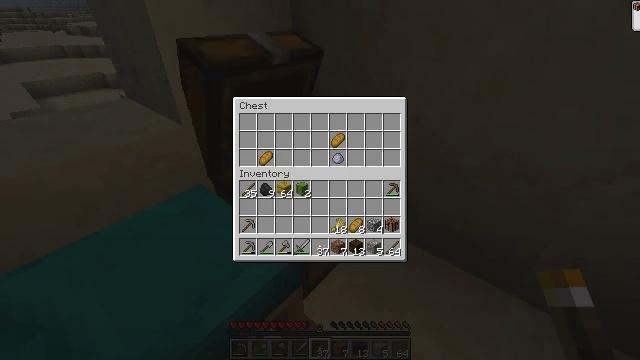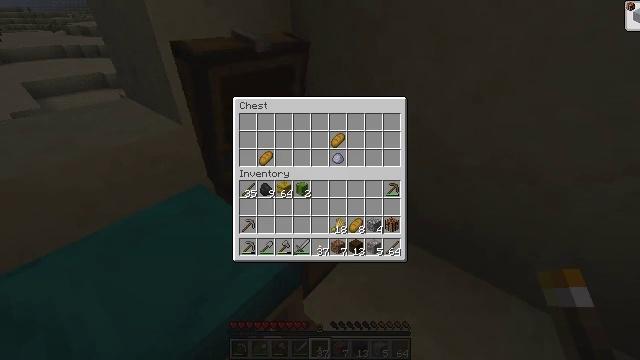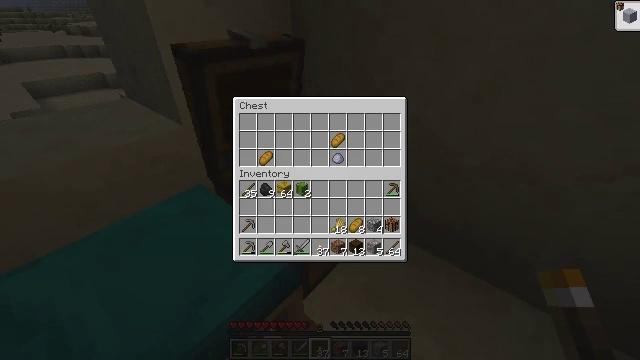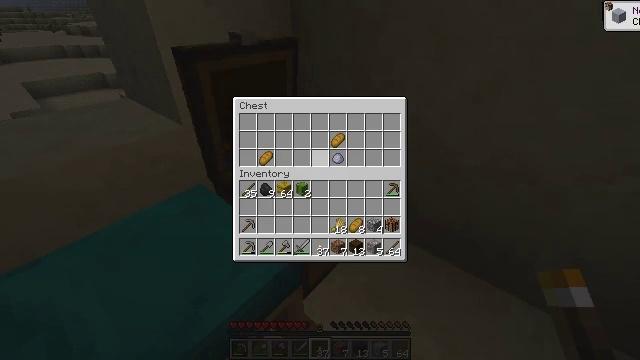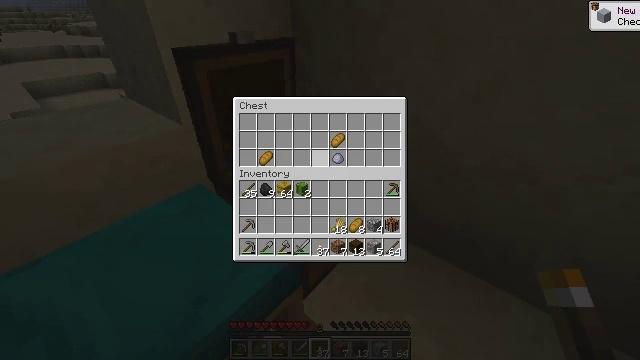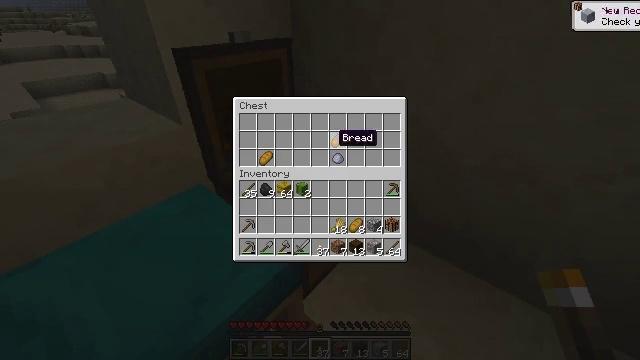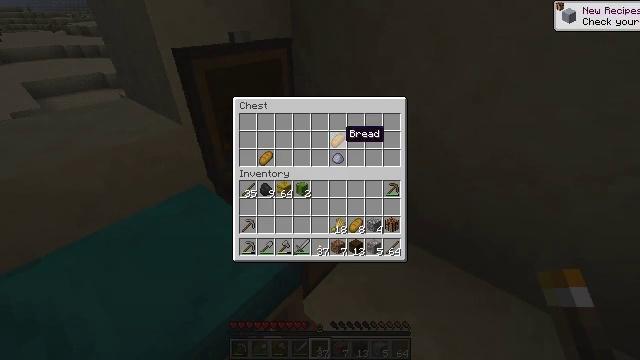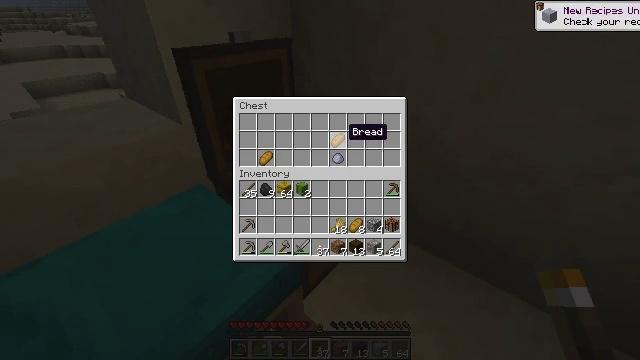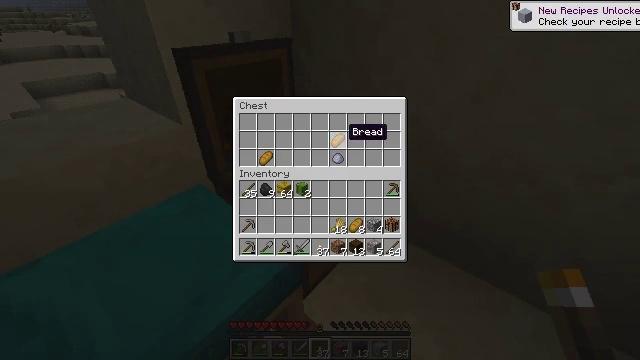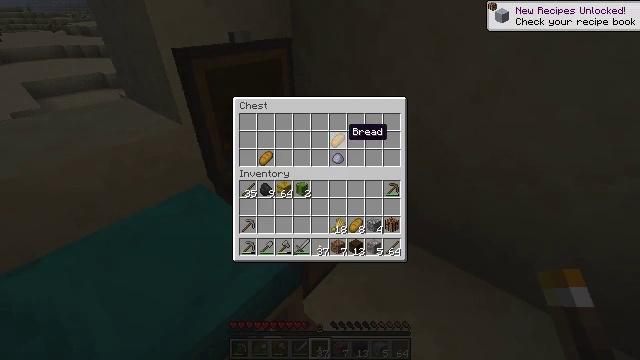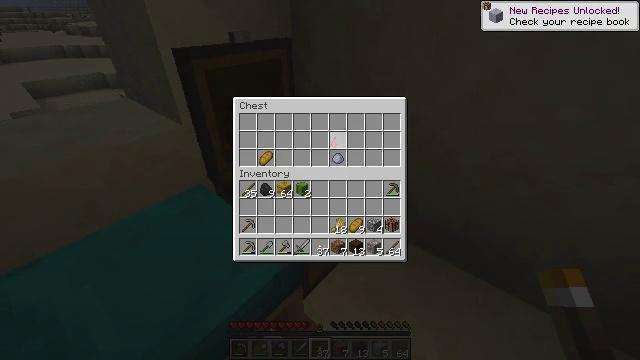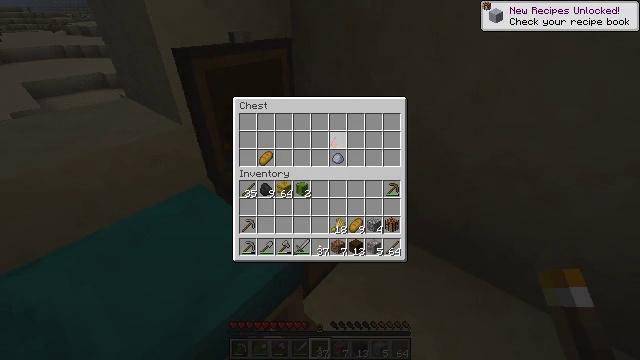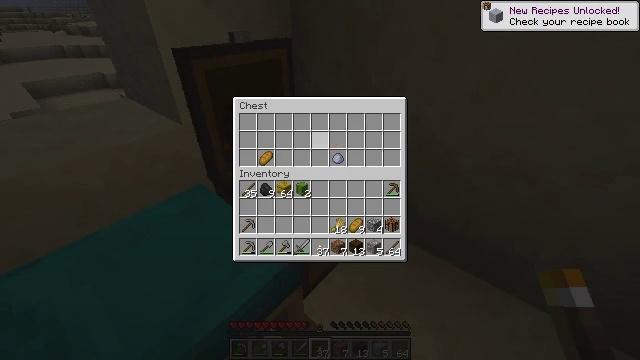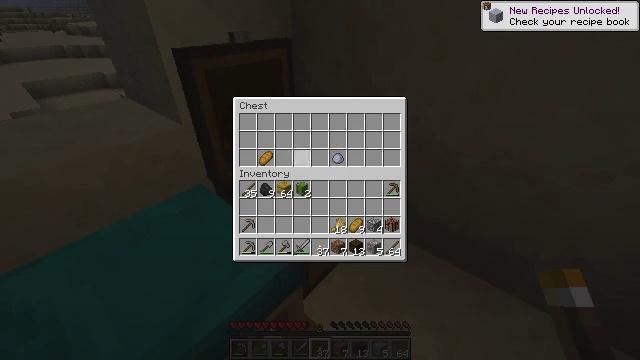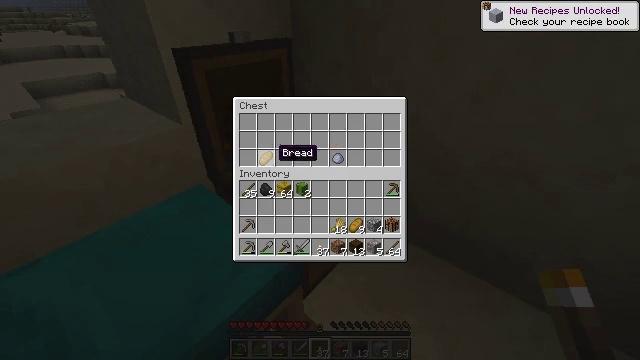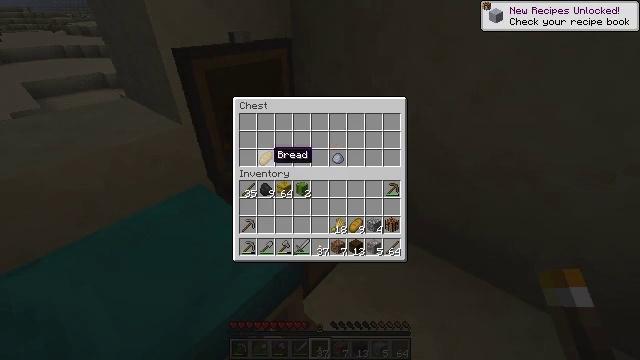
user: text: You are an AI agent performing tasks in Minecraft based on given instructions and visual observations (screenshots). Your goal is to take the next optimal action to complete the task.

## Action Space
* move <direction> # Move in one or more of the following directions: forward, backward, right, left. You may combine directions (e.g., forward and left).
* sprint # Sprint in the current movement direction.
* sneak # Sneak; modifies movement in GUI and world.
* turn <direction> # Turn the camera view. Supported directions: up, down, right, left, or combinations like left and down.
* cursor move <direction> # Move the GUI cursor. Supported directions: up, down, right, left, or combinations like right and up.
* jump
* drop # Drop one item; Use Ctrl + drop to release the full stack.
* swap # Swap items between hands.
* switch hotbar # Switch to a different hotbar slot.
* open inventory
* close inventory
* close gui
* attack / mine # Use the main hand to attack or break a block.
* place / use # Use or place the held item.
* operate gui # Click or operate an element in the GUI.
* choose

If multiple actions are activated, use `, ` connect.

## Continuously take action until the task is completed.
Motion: motion action
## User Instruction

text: Retrieve the lime bed from its current location.
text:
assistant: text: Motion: no_op
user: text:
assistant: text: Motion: no_op
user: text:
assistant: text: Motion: cursor move up
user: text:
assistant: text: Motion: cursor move up
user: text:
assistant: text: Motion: sneak, cursor move right and up
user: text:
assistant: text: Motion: sneak, cursor move right
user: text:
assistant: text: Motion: sneak
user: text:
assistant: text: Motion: sneak
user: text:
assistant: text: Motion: sneak
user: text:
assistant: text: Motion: sneak, operate gui
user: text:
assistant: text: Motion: sneak, operate gui
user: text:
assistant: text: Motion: sneak, cursor move left
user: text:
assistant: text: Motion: sneak, cursor move left and down
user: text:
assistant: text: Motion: sneak, cursor move left and down
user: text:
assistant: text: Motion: sneak
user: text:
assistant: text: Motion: sneak, operate gui
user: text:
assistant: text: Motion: sneak, operate gui
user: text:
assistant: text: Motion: sneak, operate gui
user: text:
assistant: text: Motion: sneak
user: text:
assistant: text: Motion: sneak
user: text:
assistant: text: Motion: sneak, cursor move right
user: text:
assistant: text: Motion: cursor move right
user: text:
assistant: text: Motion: turn right, close gui
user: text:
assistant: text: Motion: turn right and up
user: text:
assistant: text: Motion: turn right and up
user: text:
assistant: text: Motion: turn right and up
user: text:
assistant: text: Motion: turn right and up
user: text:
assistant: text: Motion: move forward, turn left and up
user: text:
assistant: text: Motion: move forward
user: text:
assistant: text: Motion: move forward